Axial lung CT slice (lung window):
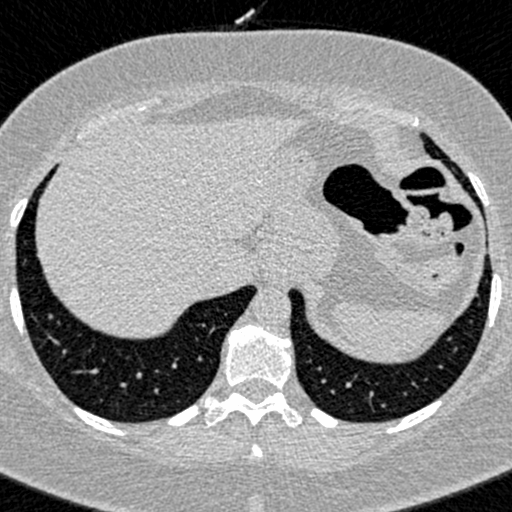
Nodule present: no